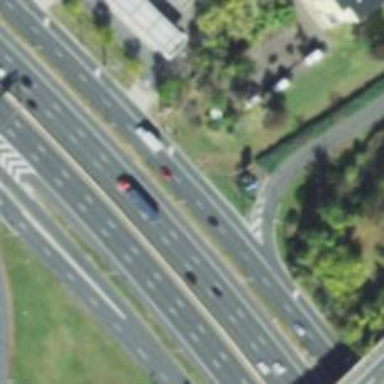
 classified as Urban Freeway/Expressway."